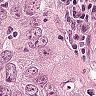
Metastatic tissue present: yes